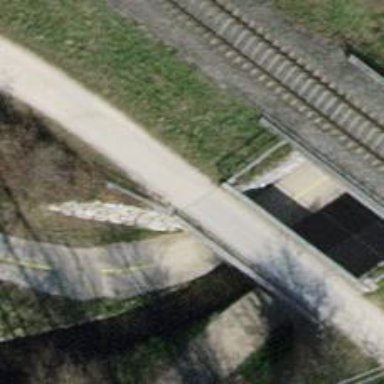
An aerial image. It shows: Concrete track on bridge with top-grade surface.